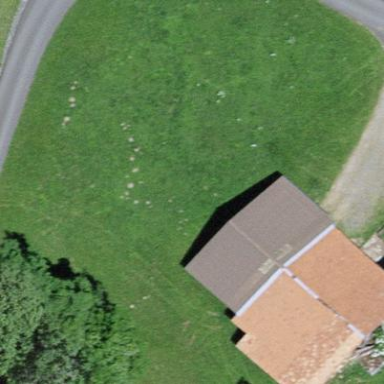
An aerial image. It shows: Rural barn.